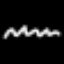
Label: squiggle